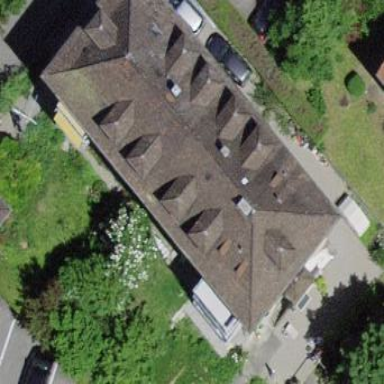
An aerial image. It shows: Building with apartments featuring hipped roof made of roof tiles.